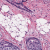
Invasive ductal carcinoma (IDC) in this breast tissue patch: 1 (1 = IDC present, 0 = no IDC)